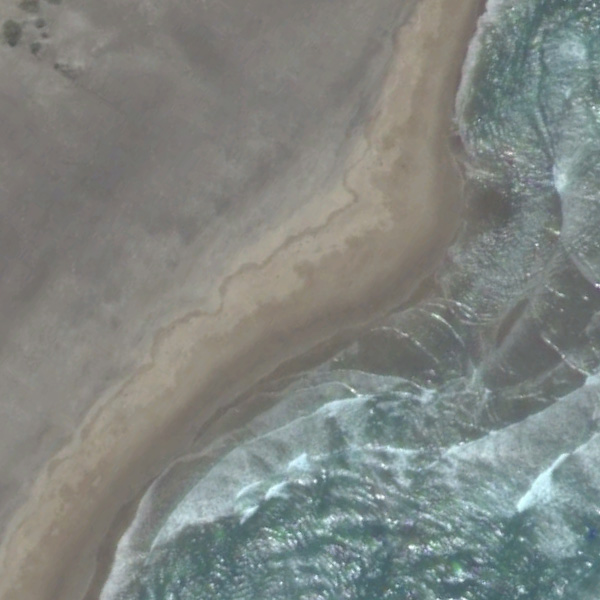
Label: Beach